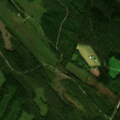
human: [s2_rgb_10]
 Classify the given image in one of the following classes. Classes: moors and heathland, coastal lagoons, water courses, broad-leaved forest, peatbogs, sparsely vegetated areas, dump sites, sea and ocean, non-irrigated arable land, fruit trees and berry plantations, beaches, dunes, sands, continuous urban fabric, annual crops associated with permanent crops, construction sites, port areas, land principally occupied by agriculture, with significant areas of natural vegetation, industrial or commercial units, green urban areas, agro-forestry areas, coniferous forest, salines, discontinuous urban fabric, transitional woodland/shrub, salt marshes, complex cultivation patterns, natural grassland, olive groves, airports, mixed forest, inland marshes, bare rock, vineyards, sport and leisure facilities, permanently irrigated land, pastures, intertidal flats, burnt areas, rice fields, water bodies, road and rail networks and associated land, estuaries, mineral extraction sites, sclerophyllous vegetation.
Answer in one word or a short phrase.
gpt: coniferous forest, transitional woodland/shrub